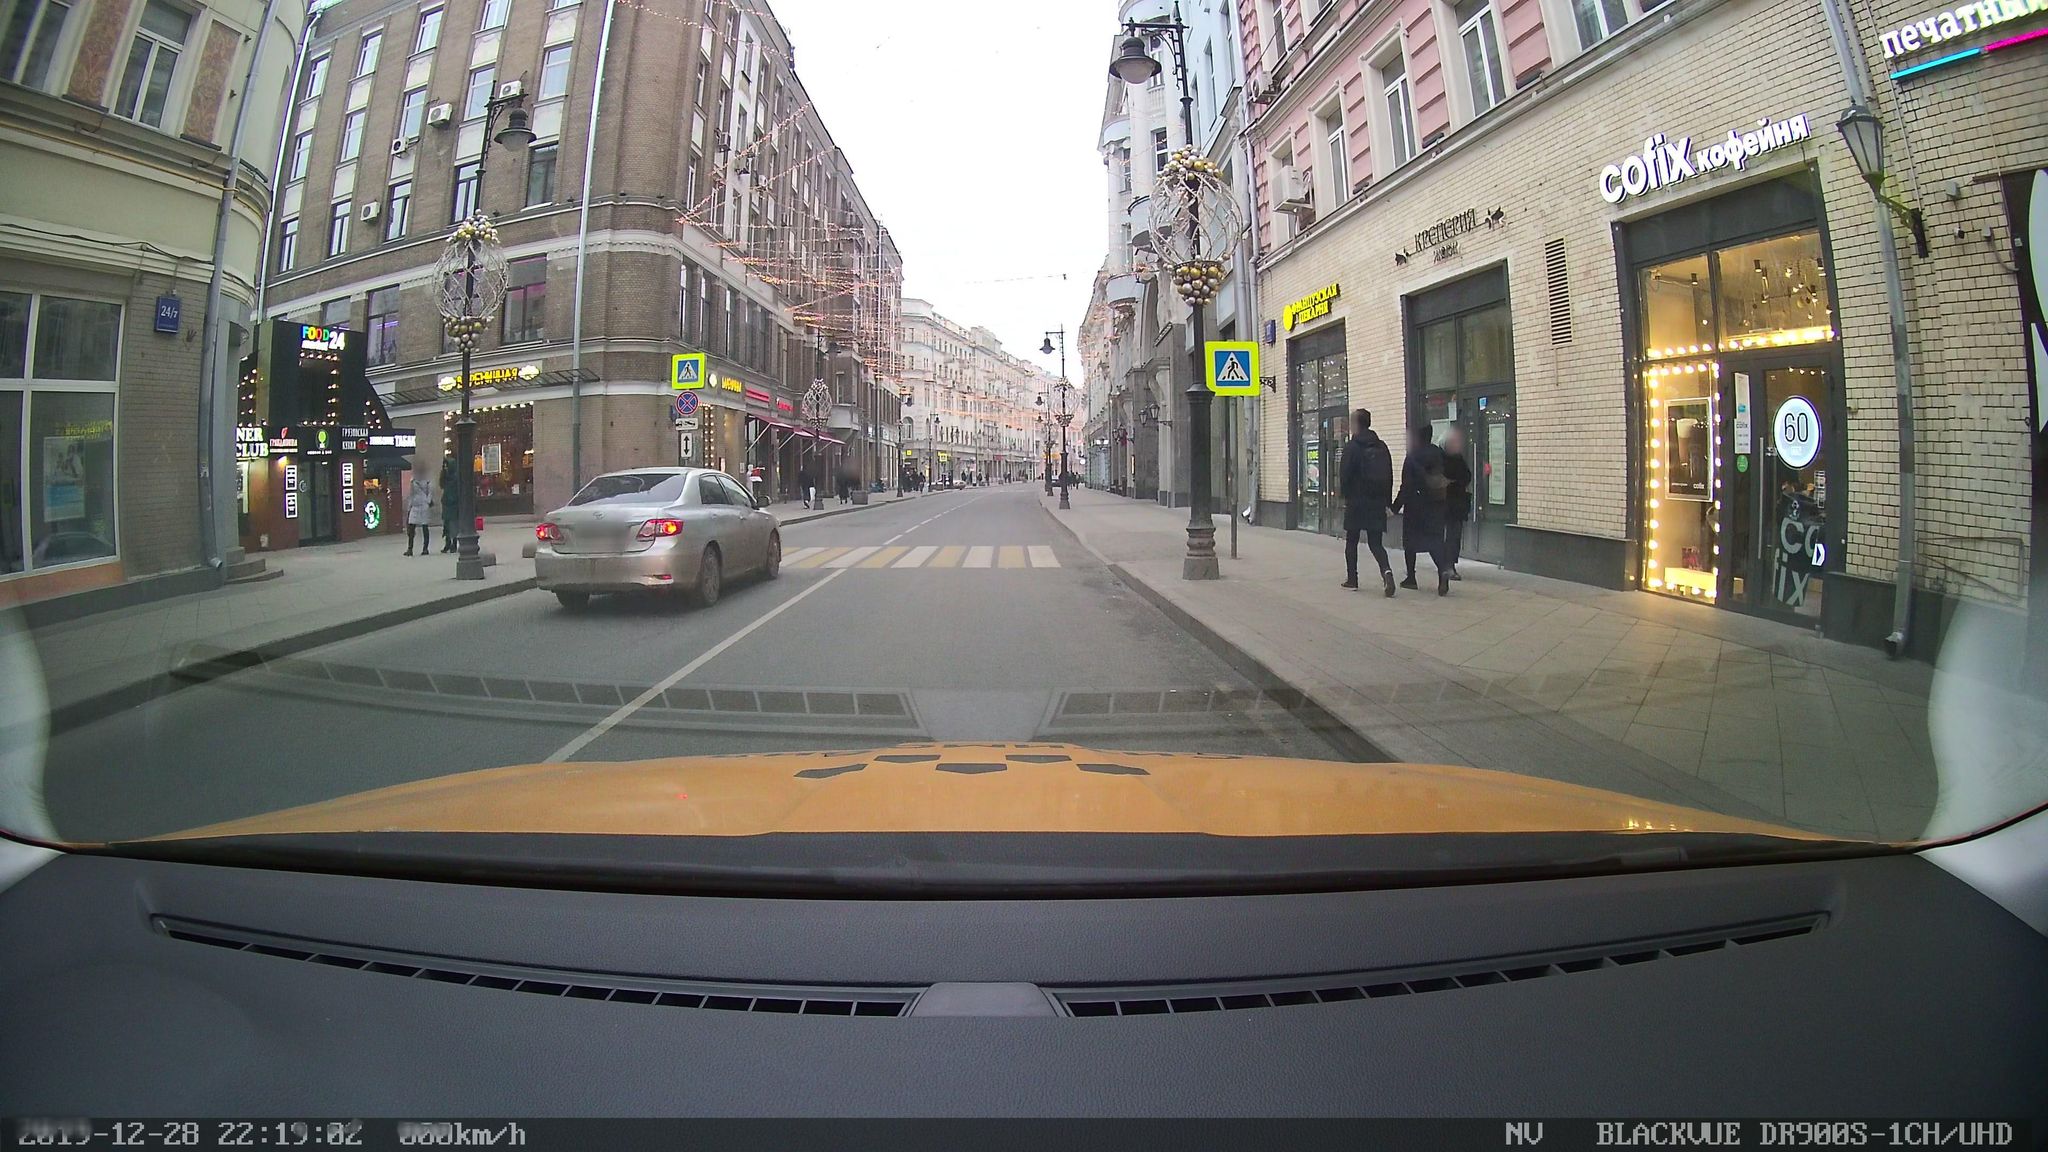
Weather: cloudy
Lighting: day
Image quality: slightly poor
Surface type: driving surface
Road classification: secondary
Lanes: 2
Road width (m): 3.5
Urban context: urban centre
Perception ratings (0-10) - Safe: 3.71, Lively: 7.26, Beautiful: 1.37, Boring: 1, Depressing: 3.53, Wealthy: 3.47